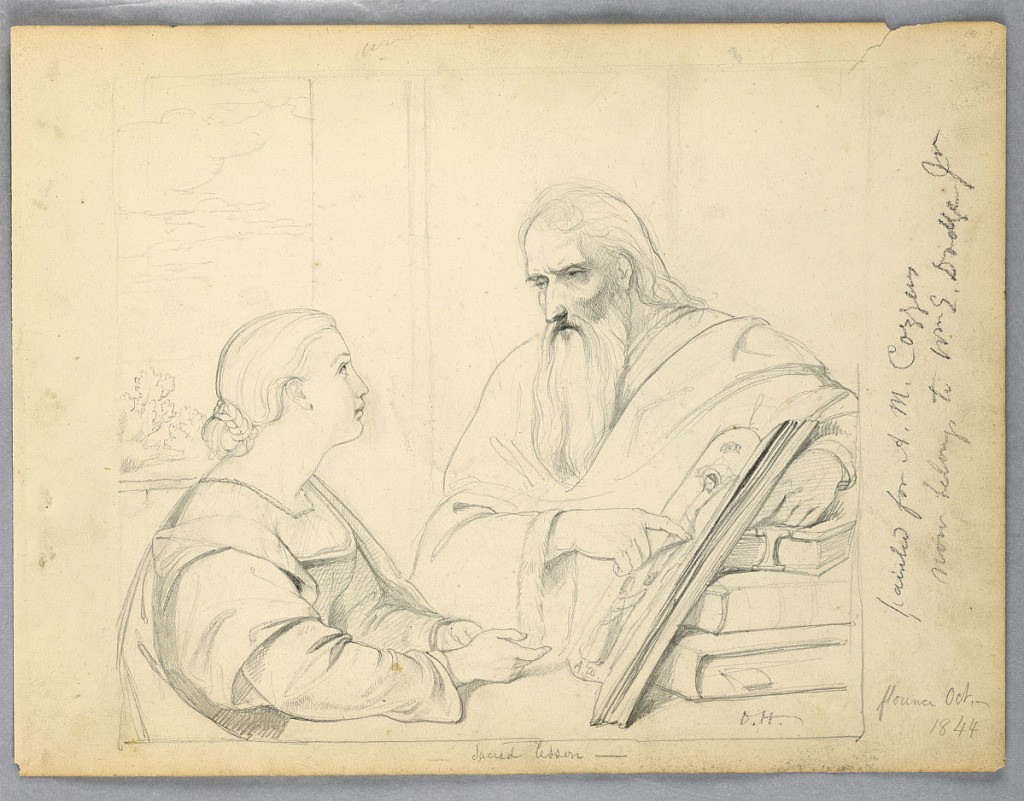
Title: Study for "Sacred Lesson"
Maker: Daniel Huntington, American, 1816–1906
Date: October 1844
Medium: Graphite on cream wove paper
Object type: Drawing
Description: Woman seated in right profile, at a table, facing a bearded man who stands, pointing to a picture of the crucifixion in a book. Verso: A child at Lake Brienz; a young woman seated, upper right.